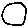
Label: circle